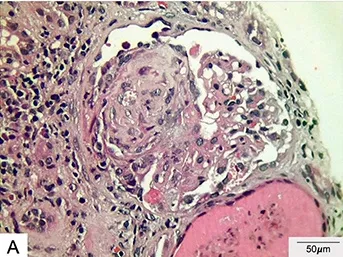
Light microscopy. The sample contained 21 glomeruli and fourteen (67%) showed global sclerosis. All the glomeruli are surrounded by crescents. The interstitial space is enlarged by marked fibrosis. Hematoxylin-eosin;. Scale bar 50 mum.
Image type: pathology (h&e)